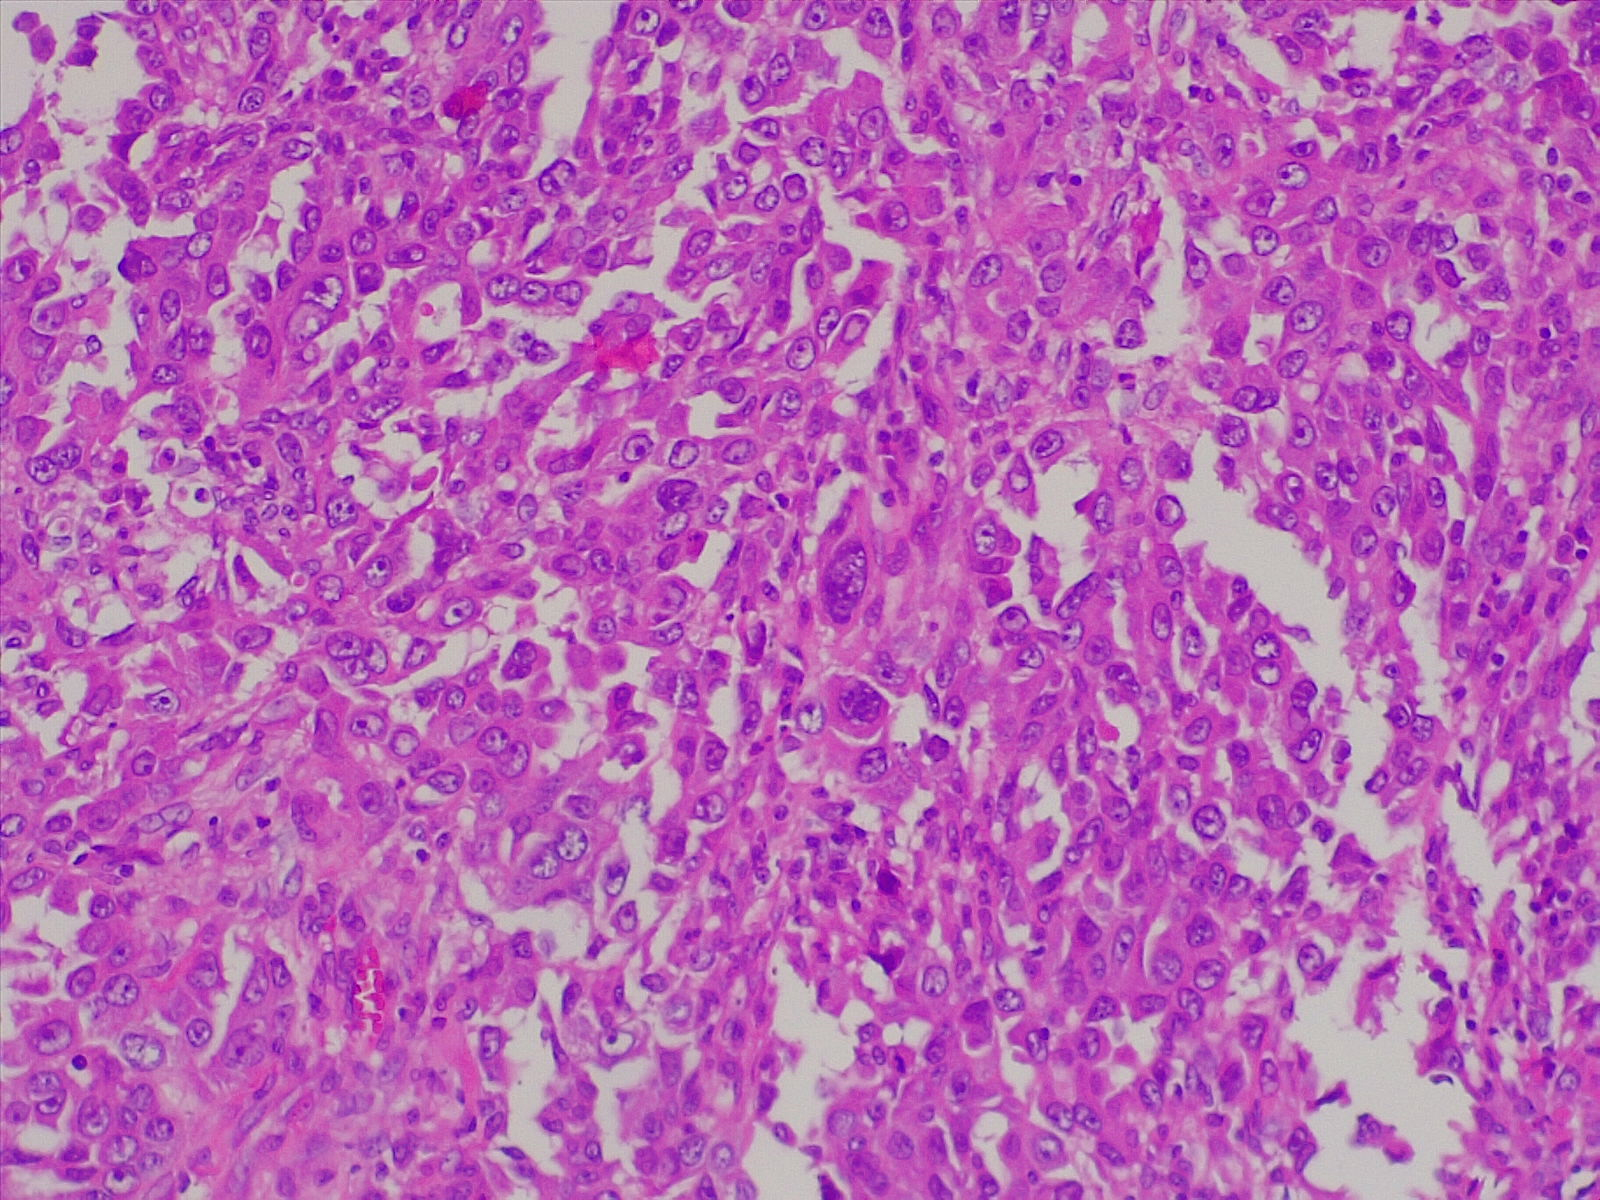
Label: lung adenocarcinoma, poorly differentiated